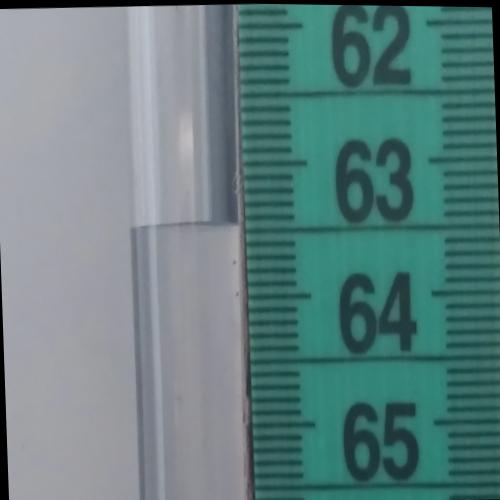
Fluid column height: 63.4 cm